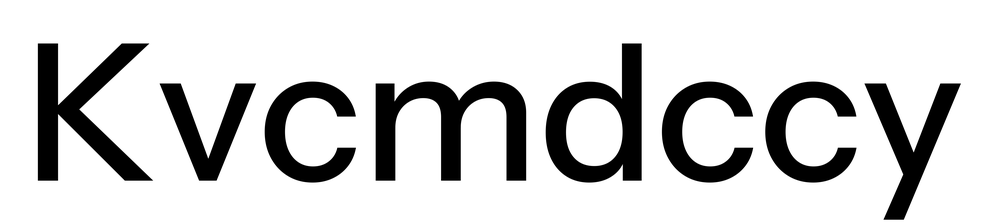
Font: InstrumentSans_Medium